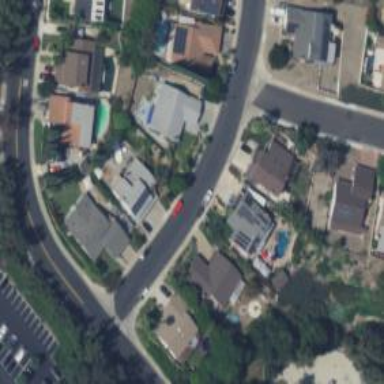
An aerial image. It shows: Residential road.